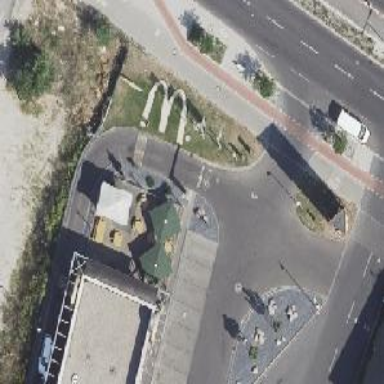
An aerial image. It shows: Flagpole which is man-made.